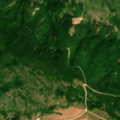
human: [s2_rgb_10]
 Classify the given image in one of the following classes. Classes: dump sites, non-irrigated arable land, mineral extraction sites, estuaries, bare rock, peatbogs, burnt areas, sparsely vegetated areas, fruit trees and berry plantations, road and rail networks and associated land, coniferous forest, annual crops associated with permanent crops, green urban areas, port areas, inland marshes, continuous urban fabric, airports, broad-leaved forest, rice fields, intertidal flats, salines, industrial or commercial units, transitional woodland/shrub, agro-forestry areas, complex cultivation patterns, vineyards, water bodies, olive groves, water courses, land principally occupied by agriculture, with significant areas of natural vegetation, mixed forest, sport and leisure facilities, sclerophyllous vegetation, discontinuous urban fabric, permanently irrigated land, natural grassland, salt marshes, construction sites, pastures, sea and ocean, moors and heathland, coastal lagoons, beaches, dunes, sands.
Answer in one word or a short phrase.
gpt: broad-leaved forest, natural grassland, transitional woodland/shrub